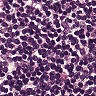
Metastatic tissue present: no